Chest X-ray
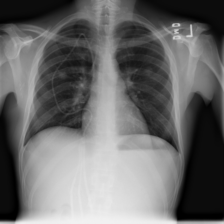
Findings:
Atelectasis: negative
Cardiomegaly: negative
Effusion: negative
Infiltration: positive
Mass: negative
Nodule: negative
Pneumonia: negative
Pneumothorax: negative
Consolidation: negative
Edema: negative
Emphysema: negative
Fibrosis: negative
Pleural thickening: negative
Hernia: negative